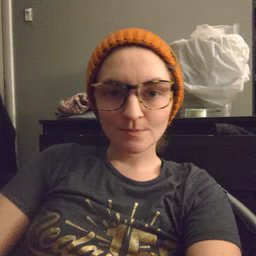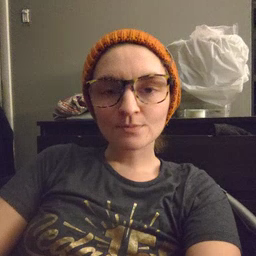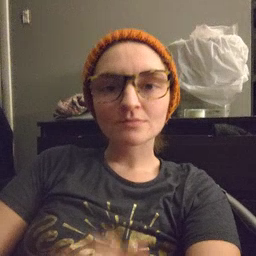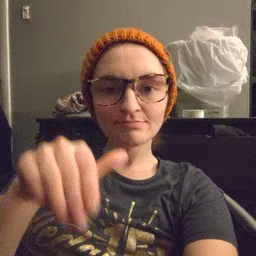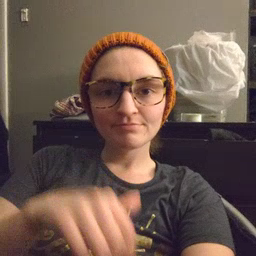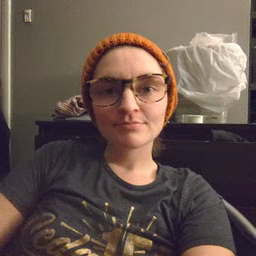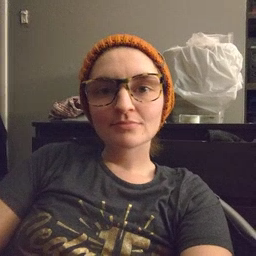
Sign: night